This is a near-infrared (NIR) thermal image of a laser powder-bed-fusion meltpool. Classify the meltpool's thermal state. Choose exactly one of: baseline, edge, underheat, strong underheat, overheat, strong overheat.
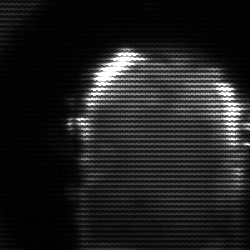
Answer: baseline